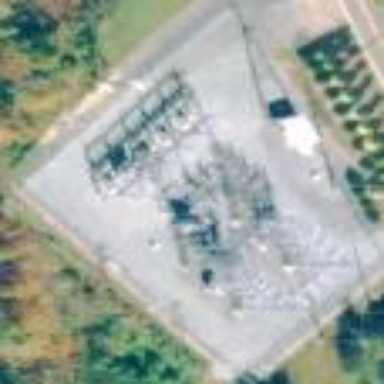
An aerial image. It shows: Distribution level power substation surrounded by fence.